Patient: sex M, age 43
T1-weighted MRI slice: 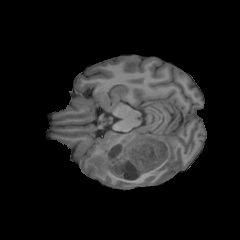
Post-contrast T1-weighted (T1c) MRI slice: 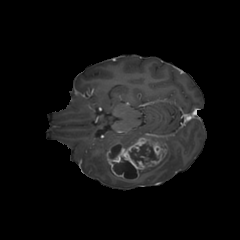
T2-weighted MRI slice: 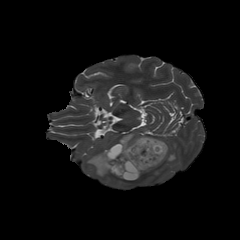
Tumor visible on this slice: yes
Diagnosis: Glioblastoma, IDH-wildtype
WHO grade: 4